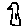
Label: bird